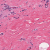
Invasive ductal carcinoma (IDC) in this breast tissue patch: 0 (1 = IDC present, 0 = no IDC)